Question: I'm just a bit confused about Hibernate's saveorupdate. for example, if I try to "update" the row with the ADDRESS_TYPE of 'BI', will it be updated or a new row will be inserted?

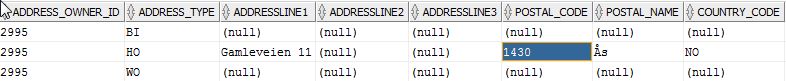
Answer: It will update the existing record if exist in DB else It will create new record with ADDRESS_TYPE of BI. Refer hibernate documentation <URL>.